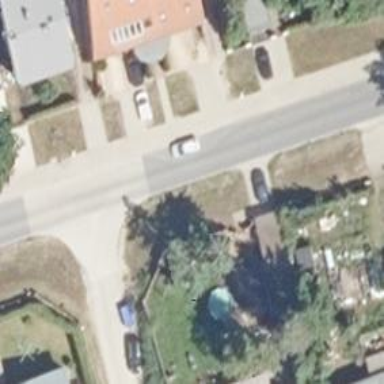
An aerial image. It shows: Residential road with sidewalk on the left side.